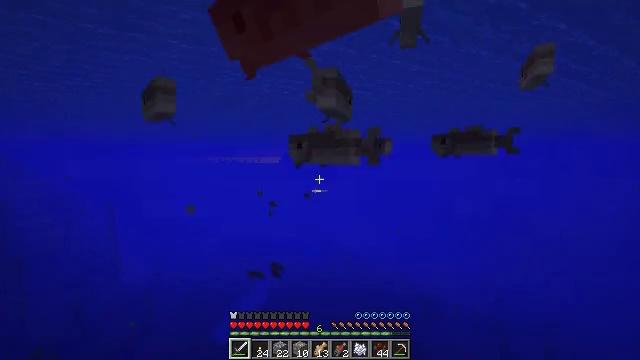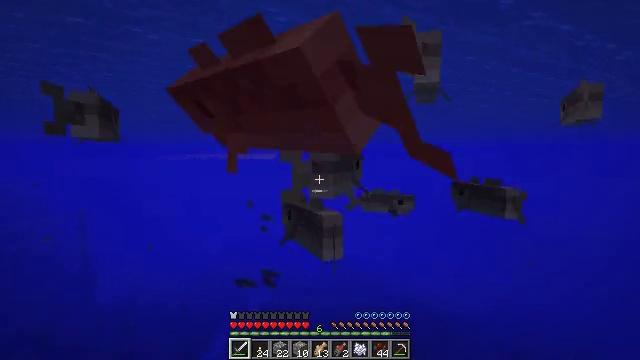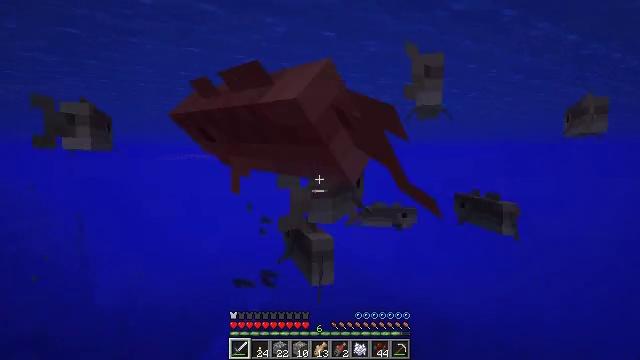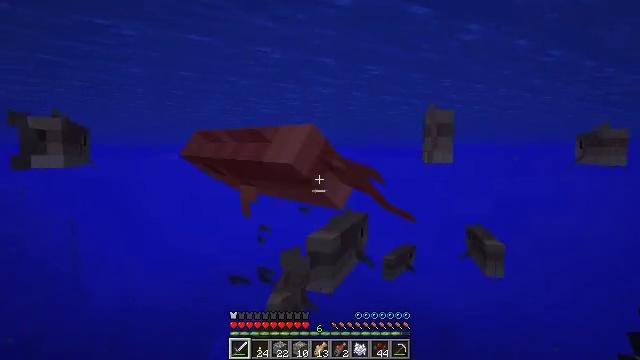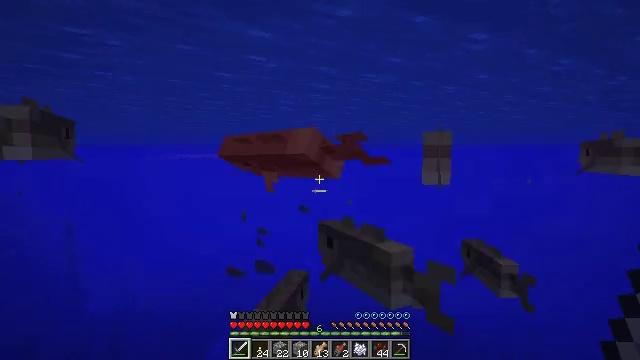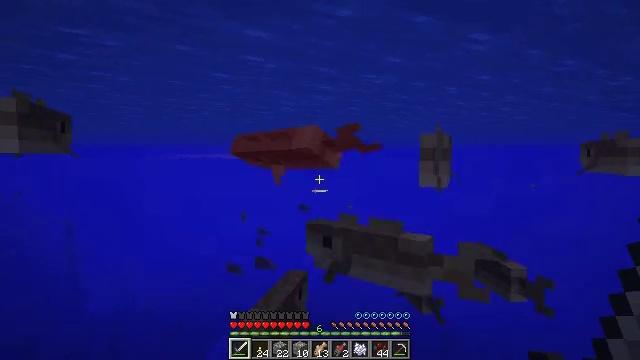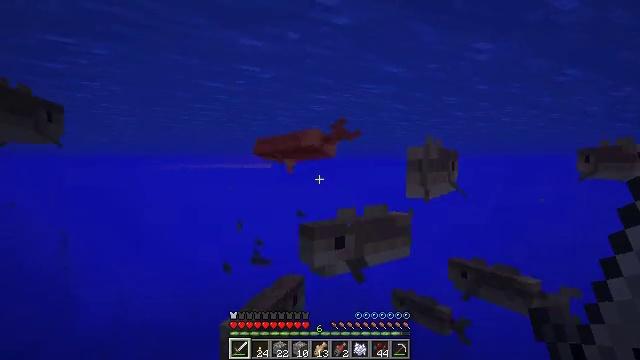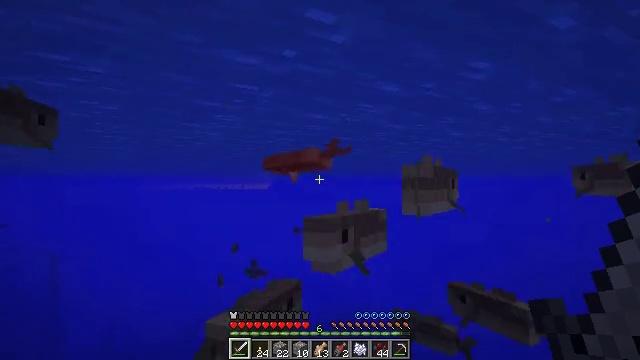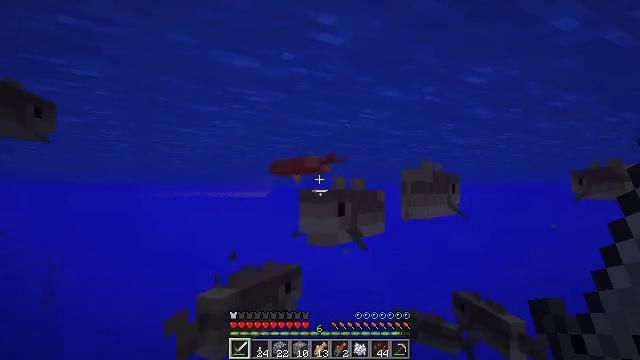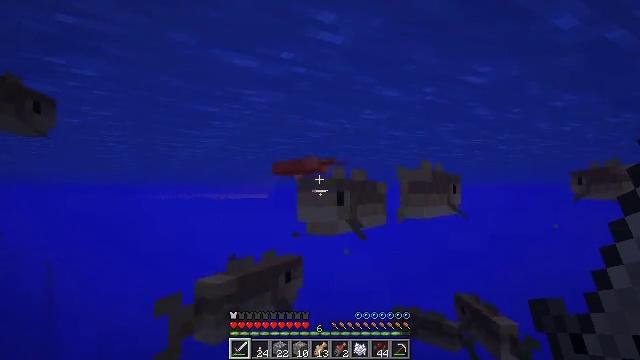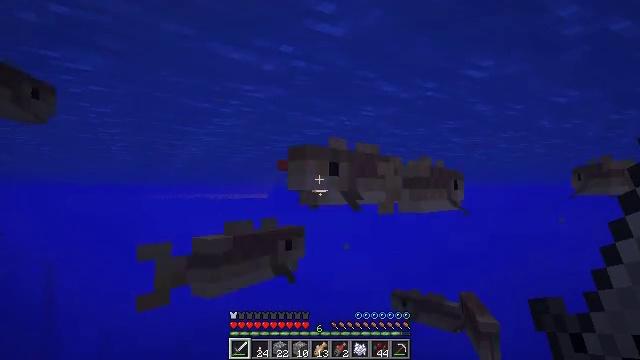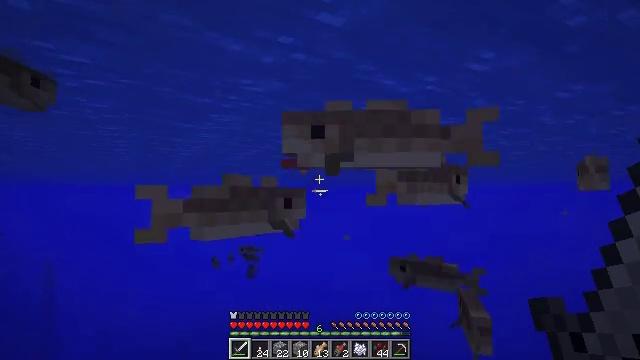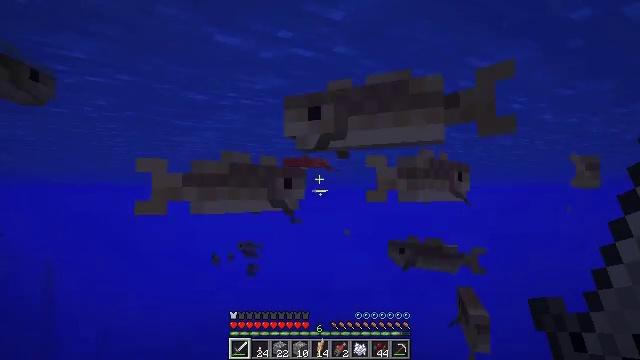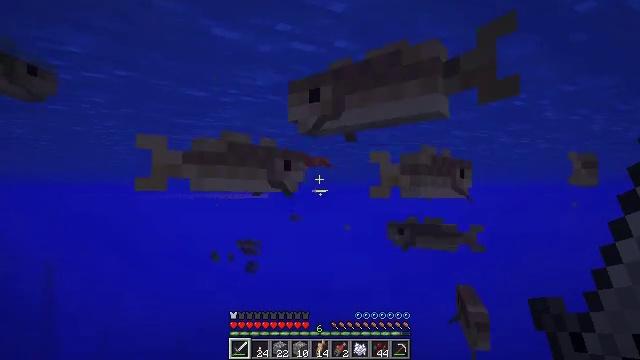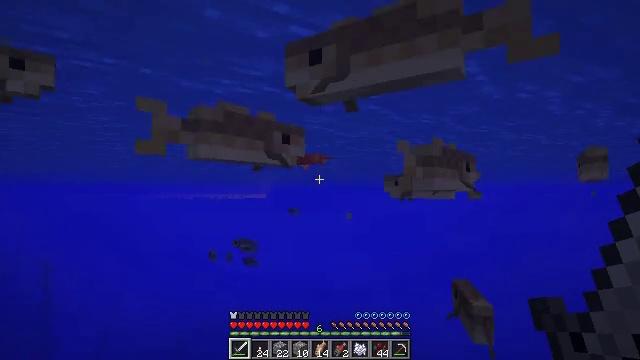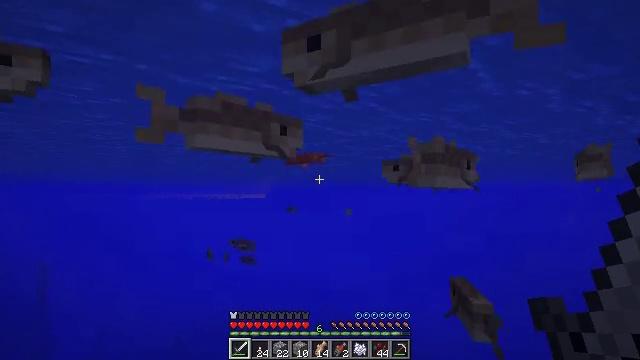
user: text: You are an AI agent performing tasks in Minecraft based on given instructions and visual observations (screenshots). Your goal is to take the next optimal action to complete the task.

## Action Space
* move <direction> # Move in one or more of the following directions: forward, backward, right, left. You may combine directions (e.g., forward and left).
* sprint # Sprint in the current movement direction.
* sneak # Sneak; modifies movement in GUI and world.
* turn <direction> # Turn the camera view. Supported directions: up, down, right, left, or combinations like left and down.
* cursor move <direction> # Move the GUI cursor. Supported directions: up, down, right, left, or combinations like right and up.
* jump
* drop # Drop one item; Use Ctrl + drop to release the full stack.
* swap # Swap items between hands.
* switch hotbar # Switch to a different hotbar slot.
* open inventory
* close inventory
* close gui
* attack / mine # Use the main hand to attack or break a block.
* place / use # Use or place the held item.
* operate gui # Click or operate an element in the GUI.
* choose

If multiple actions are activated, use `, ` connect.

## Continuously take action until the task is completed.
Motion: motion action
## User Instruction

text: Hunt a cod.
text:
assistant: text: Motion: no_op
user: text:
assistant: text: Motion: no_op
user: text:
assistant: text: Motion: no_op
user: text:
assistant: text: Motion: no_op
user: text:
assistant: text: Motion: no_op
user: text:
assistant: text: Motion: turn up
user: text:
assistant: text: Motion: turn up
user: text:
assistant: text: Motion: turn up
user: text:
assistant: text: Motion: no_op
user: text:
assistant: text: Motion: no_op
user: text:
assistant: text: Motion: no_op
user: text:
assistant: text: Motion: move forward
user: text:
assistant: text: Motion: move forward
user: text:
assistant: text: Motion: move forward
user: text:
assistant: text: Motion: move forward
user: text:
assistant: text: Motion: move forward
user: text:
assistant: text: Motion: move forward, turn right and up
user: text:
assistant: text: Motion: move forward, turn right and up
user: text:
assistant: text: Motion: move forward, turn right, attack / mine
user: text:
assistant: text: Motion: move forward, attack / mine
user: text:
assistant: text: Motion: attack / mine
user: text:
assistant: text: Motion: no_op
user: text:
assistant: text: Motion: turn down
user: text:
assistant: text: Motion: turn down
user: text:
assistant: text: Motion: no_op
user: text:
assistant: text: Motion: turn down
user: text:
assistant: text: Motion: turn down
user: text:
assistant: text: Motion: turn down
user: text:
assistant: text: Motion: no_op
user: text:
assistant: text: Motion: no_op